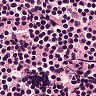
Metastatic tissue present: no